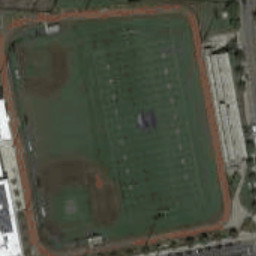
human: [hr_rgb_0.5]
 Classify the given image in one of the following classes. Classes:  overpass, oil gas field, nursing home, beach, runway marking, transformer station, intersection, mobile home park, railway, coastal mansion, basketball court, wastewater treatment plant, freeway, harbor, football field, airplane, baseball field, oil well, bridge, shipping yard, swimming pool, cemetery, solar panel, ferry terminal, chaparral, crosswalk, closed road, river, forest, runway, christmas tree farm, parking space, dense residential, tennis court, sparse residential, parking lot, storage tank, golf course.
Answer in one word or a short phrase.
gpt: football field